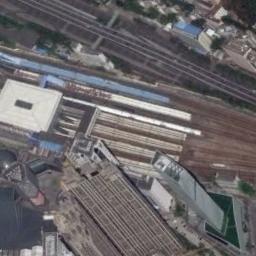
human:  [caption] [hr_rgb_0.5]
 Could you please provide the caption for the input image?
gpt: The railway station is next to some buildings and trees .

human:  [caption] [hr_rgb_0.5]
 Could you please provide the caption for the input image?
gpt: Many buildings of different shapes and sizes are beside the railway station .

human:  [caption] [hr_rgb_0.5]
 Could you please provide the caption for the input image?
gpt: There is a fully equipped railway station in the city .

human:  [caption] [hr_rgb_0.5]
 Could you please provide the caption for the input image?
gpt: The railway station has lots of railways and a white building and some high-rise buildings are next to the railway station .

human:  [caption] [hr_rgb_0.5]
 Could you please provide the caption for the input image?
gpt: There are some buildings beside the railway station .